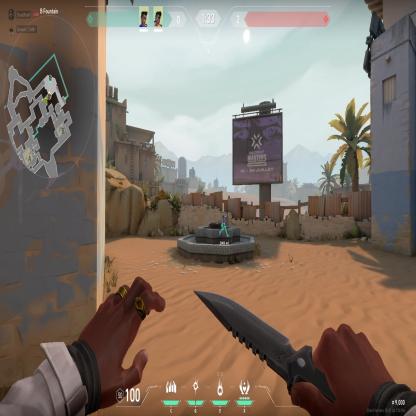
Label: teammate